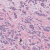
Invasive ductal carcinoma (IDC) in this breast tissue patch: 1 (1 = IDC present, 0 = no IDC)